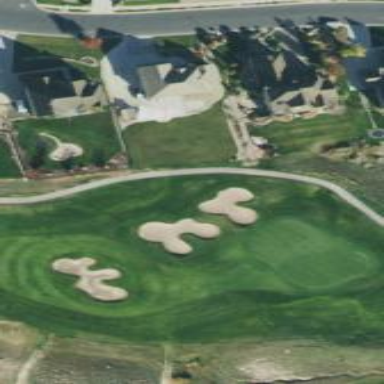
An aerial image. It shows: Rough area on grassy golf course.